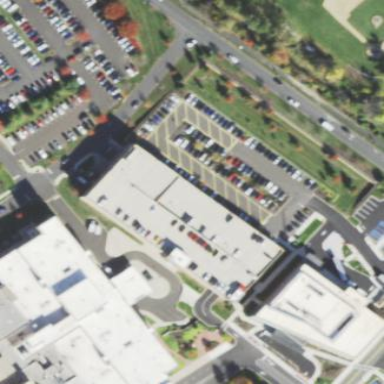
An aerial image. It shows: Multi-storey garage used for parking cars.